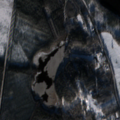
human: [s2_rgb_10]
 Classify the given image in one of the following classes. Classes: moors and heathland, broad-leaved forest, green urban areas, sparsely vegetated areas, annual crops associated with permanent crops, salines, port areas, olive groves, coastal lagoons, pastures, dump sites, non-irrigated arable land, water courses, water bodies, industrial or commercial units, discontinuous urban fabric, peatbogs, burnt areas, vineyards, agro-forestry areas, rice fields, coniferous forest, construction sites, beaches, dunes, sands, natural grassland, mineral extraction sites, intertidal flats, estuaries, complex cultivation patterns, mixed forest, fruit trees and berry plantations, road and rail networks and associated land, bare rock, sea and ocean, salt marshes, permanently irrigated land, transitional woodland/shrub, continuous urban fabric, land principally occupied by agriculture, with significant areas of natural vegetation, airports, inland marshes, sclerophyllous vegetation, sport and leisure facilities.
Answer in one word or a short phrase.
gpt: discontinuous urban fabric, land principally occupied by agriculture, with significant areas of natural vegetation, coniferous forest, mixed forest, transitional woodland/shrub, water bodies